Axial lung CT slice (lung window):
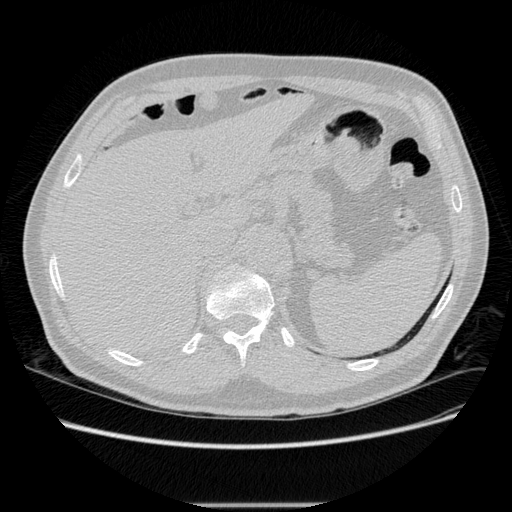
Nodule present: no